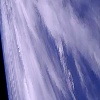
Label: cloud